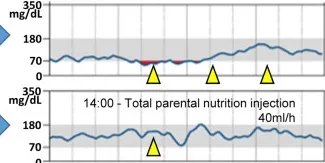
Continuous blood glucose monitoring, mean blood glucose level before and after treatment with diazoxide and enhanced abdominal computer tomography findings compatible with acute necrotizing pancreatitis on admission. Oral diazoxide improved the hypoglycemic state of the patient. The values of amylase and lipase described on day 18 are values before diazoxide treatment.
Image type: chart (chart)